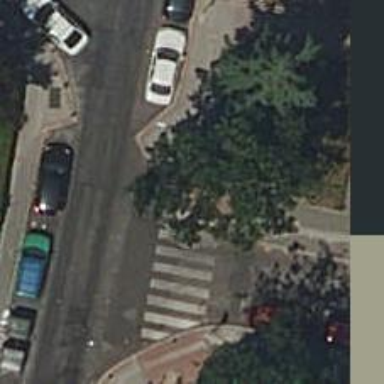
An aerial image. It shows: Bollard.